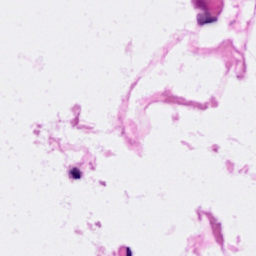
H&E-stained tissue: Breast